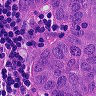
Metastatic tissue present: yes